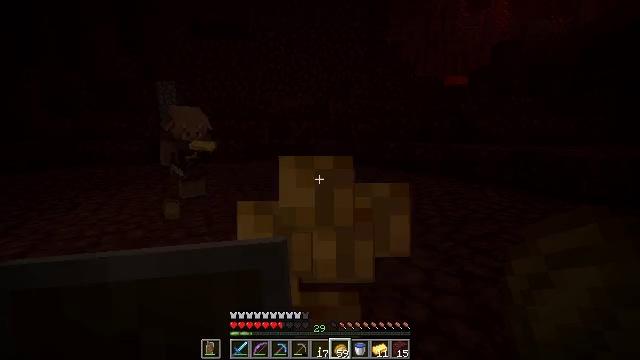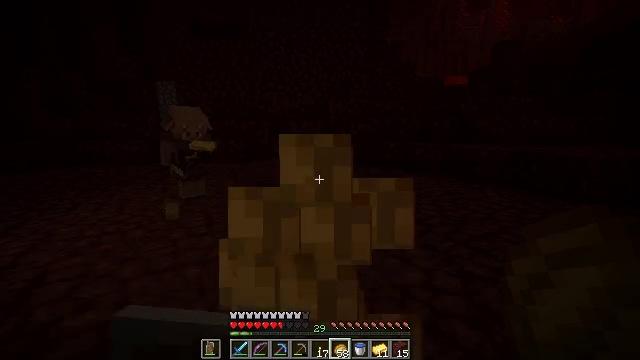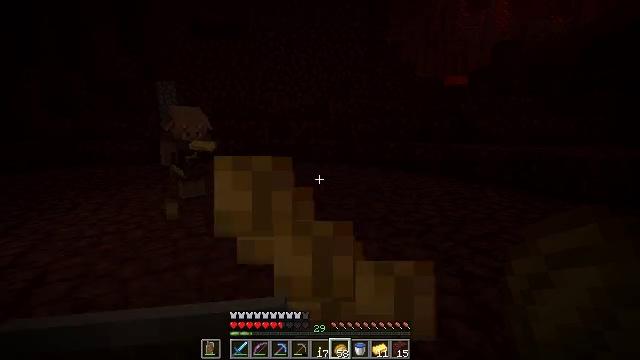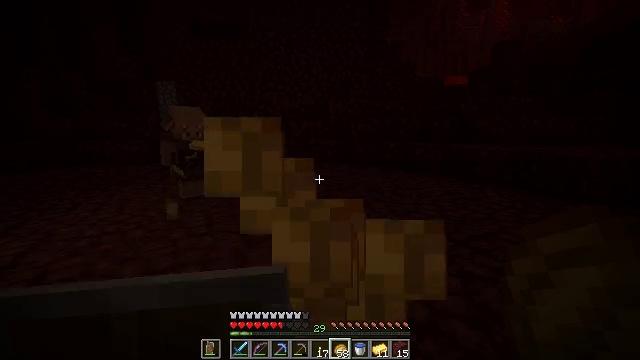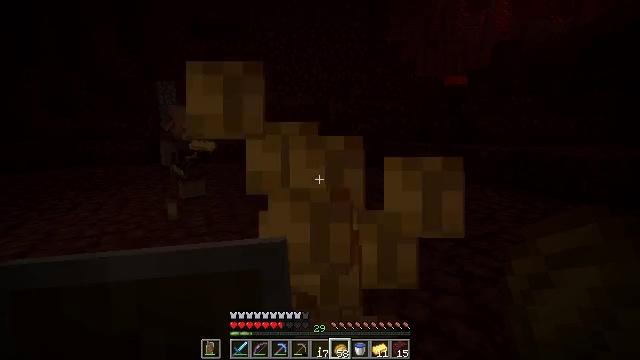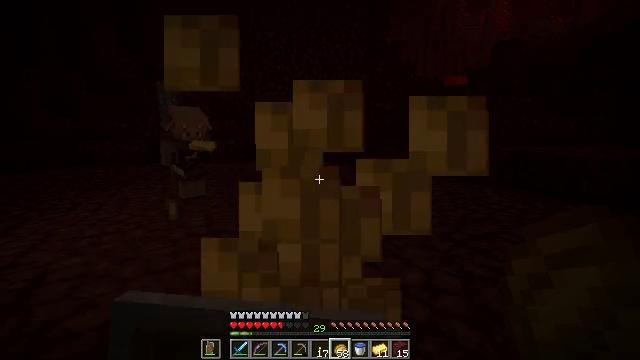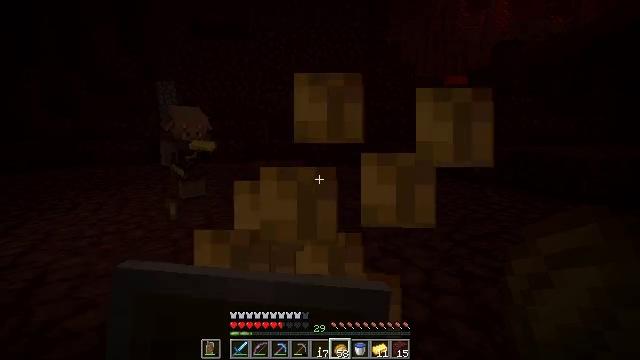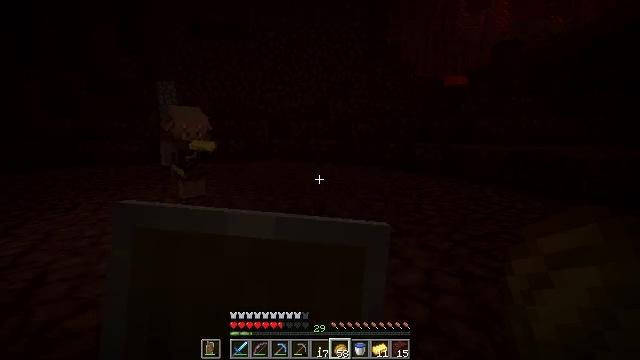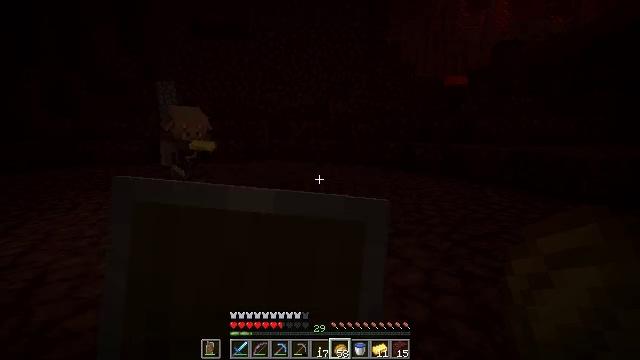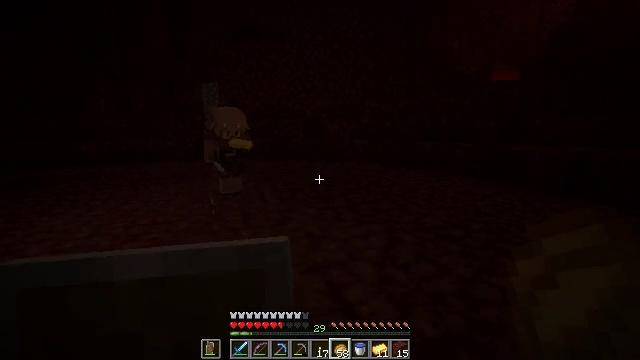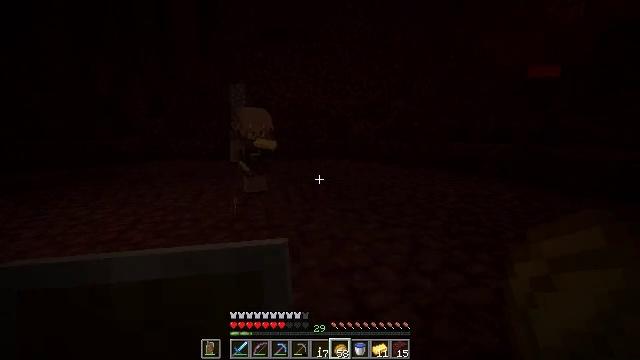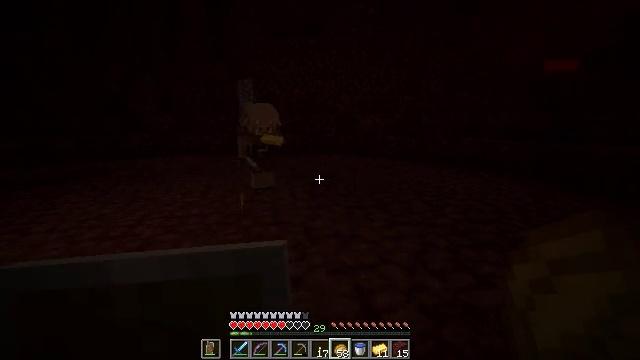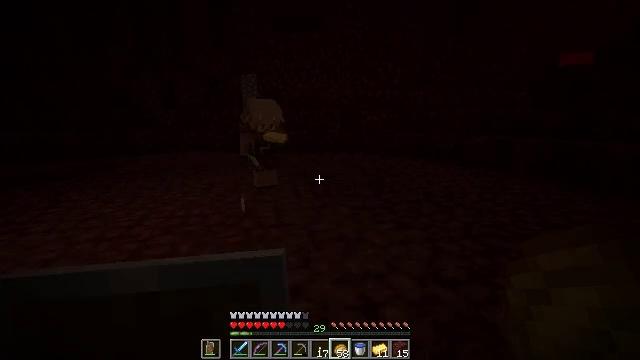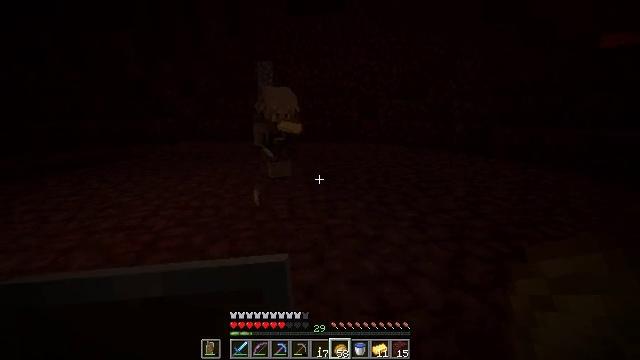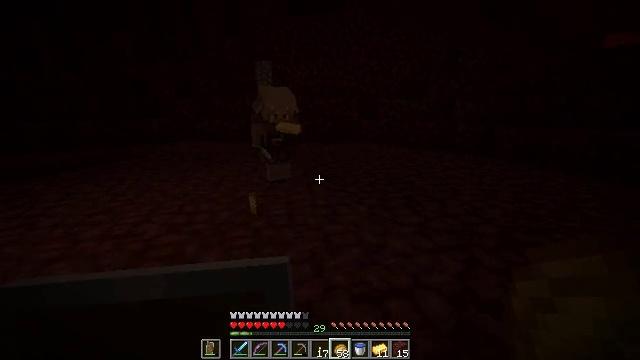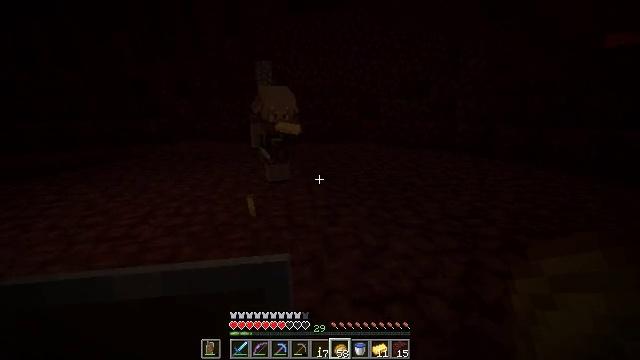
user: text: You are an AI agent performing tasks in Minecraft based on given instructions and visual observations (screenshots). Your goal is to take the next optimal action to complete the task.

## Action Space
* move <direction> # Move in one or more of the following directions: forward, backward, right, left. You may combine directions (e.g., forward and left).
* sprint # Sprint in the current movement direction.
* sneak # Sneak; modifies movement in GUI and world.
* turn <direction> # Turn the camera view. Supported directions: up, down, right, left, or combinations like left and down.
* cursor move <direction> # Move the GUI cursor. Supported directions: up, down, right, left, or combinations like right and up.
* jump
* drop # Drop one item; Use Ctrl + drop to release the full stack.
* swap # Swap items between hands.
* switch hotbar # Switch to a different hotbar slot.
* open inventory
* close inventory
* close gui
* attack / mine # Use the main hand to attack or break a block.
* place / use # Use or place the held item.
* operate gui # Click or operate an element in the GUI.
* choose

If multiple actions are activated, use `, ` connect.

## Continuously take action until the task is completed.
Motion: motion action
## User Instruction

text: Mine the crimson stem in the Nether.
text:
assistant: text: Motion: use / place
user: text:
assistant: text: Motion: use / place
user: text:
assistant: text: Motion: use / place
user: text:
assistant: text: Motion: use / place
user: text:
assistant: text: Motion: use / place
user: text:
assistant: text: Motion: use / place
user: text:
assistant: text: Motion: use / place
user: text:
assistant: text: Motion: use / place
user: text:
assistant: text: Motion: turn left
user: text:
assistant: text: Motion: move forward, turn left
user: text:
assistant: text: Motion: move forward, turn left
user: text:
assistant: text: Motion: move forward, turn left
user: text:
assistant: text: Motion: move forward, turn left and down
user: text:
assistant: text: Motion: no_op
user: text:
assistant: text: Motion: no_op
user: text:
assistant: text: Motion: no_op
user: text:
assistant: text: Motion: no_op
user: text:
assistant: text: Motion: no_op
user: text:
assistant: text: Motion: no_op
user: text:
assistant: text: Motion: no_op
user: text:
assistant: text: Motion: move left
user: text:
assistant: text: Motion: move left
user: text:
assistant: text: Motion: move left
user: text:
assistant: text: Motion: move left
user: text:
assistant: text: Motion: no_op
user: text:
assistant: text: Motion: no_op
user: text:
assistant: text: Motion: no_op
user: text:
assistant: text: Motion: no_op
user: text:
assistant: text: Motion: no_op
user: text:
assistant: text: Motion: no_op